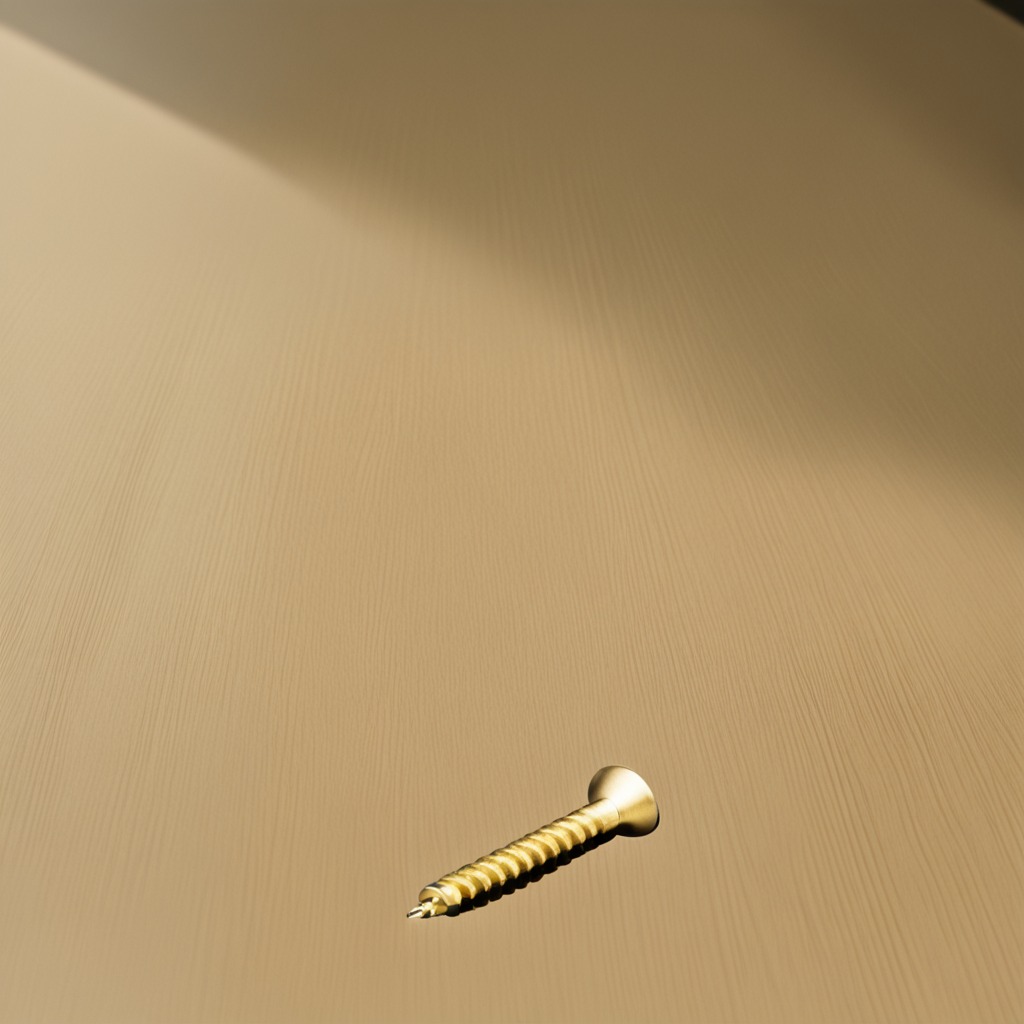
A metal screw is lying on a plywood surface in a paint workshop lit by afternoon window light.